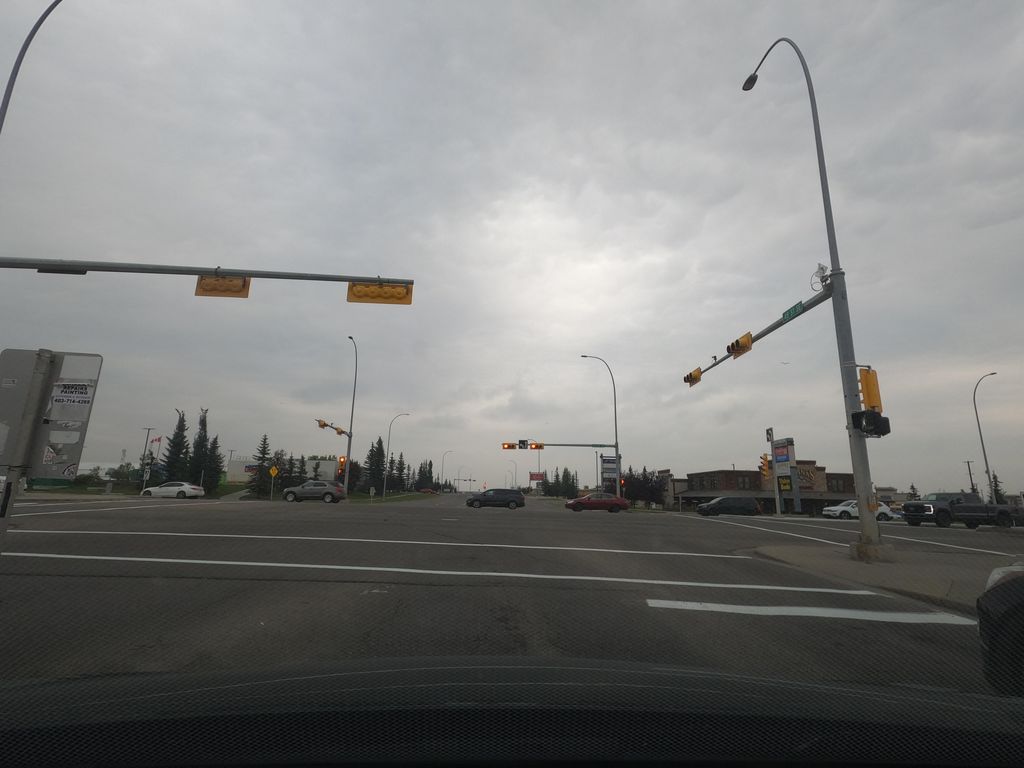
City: calgary